Interaction volume radius: 10 \u00c5
Interaction volume height: 45 \u00c5
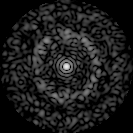
Disorder parameter: 0.7985